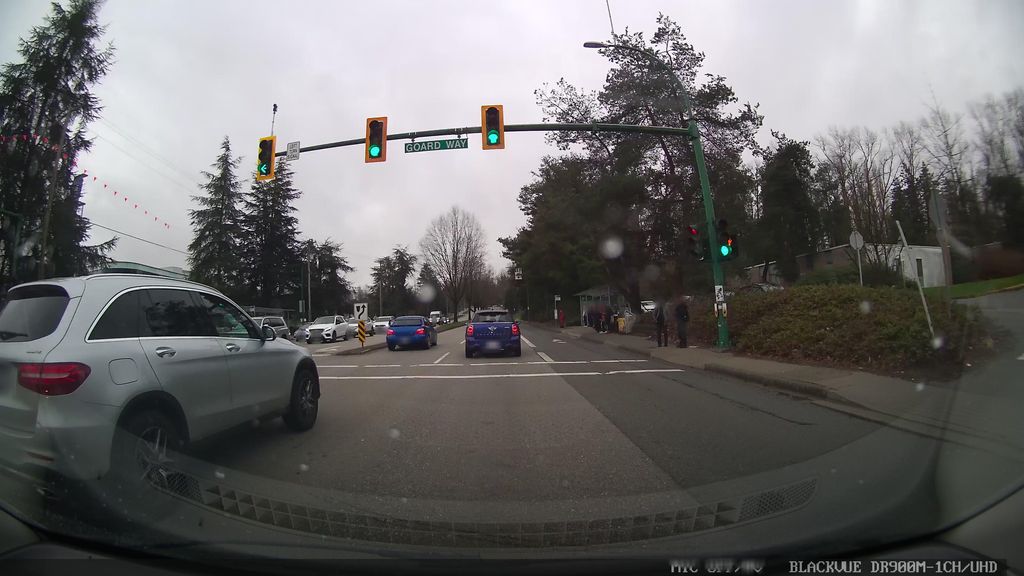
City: vancouver